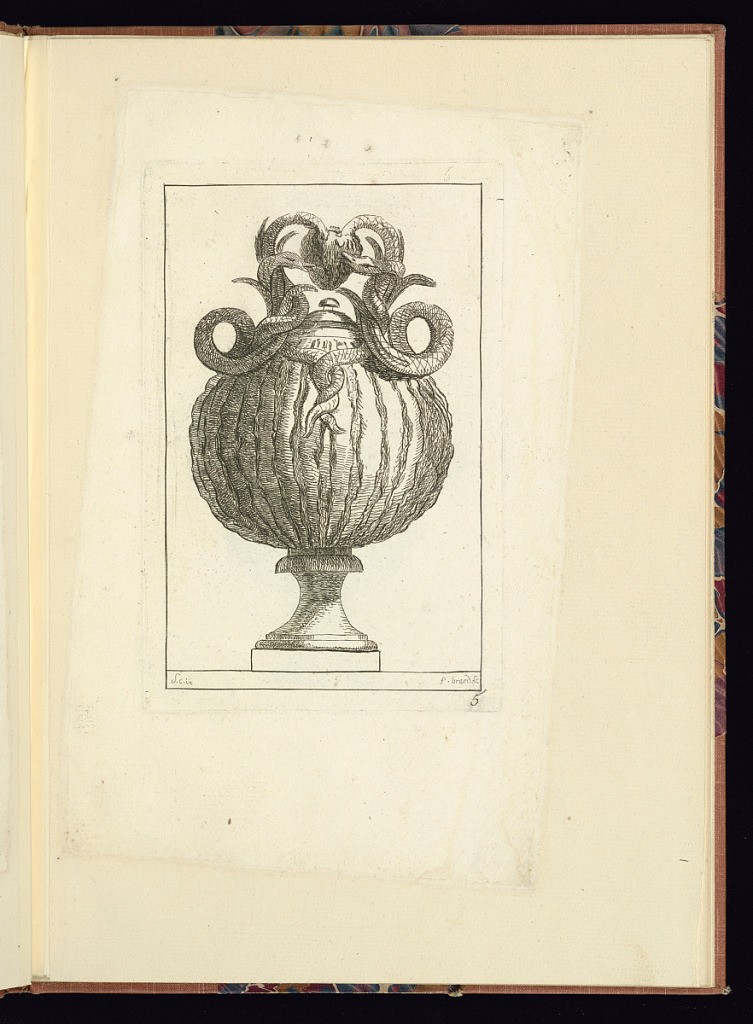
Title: Ornamental Vase Design
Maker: Louis Doré, French, active 18th century
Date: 1750-1800
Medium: Etching on laid paper
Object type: Print
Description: Lidded globular vase design with snake handles. The snakes loop around themselves; their tails intertwine in the middle of the vase, and their heads terminate above the vase at a hanging cone shape. The body of the vase is decorated with wavy gadrooning. The foot of the vase is tapered, and the vase is elevate on a low plinth. The plate is signed and numbered.